Aerial crown-view tile of a tropical tree (Barro Colorado Island, Panama), acquired 20250414:
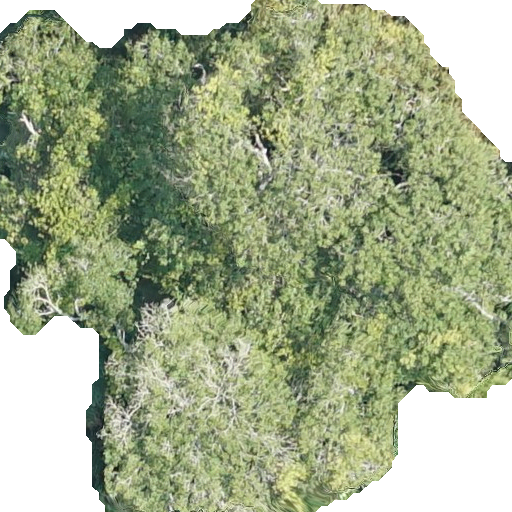
Species: Handroanthus guayacan
GBIF accepted scientific name: Handroanthus guayacan
Crown area: 331.54 m²